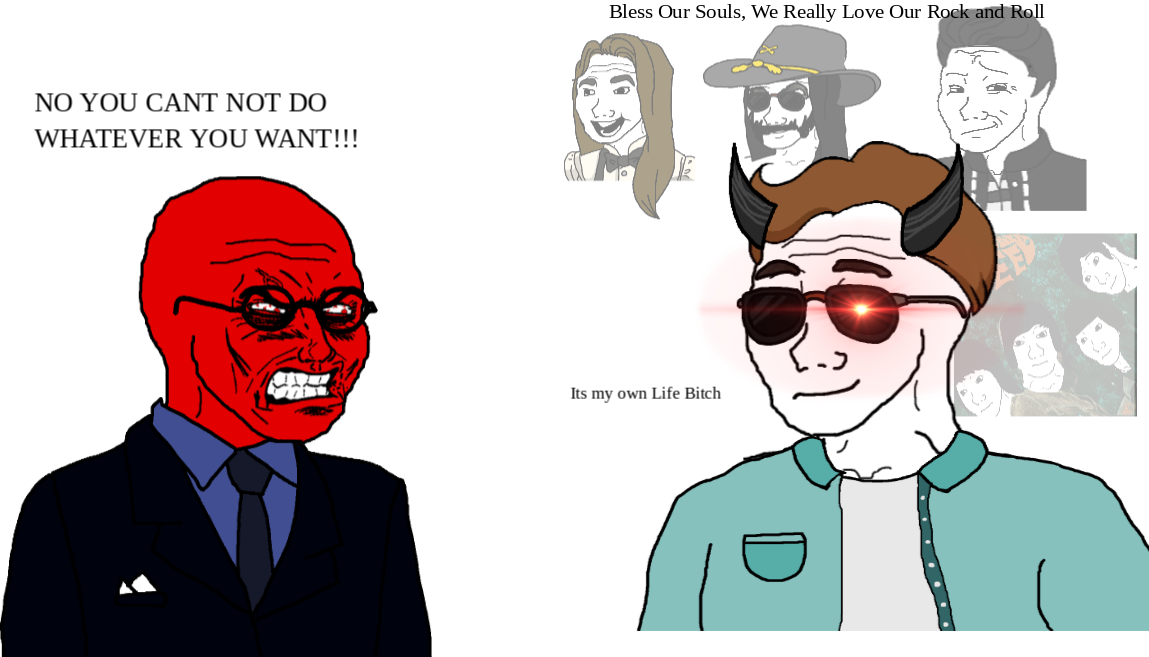
Label: 5_Wojak_with_Background